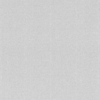
Label: dusty